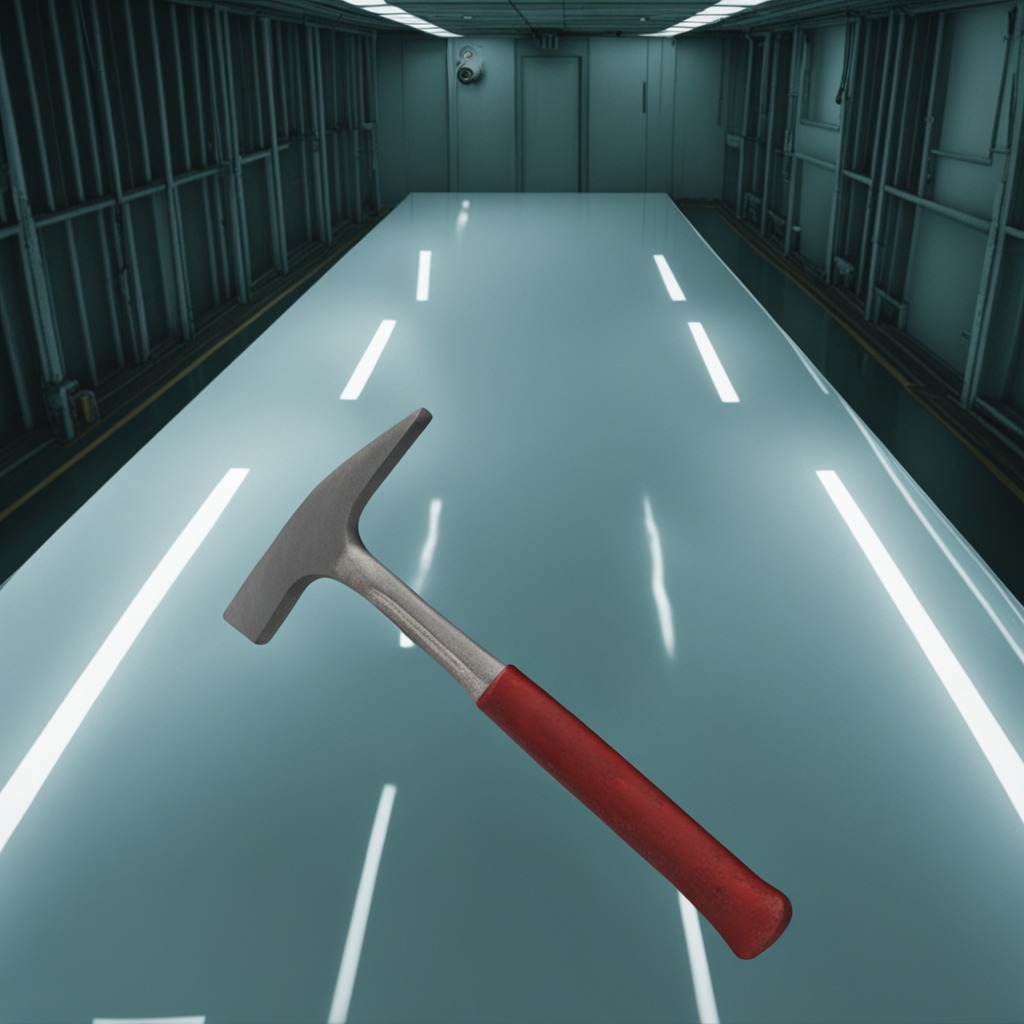
A hammer is lying on a table in a ship maintenance bay.